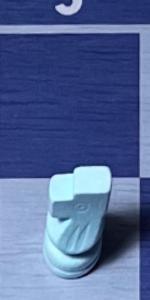
Label: Knight_White